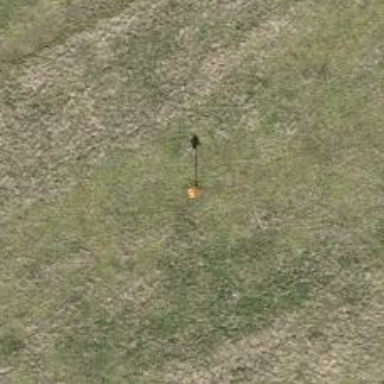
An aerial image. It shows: Pole with roofed pipeline marker.